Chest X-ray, PA view. Patient: 29 years old, sex F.
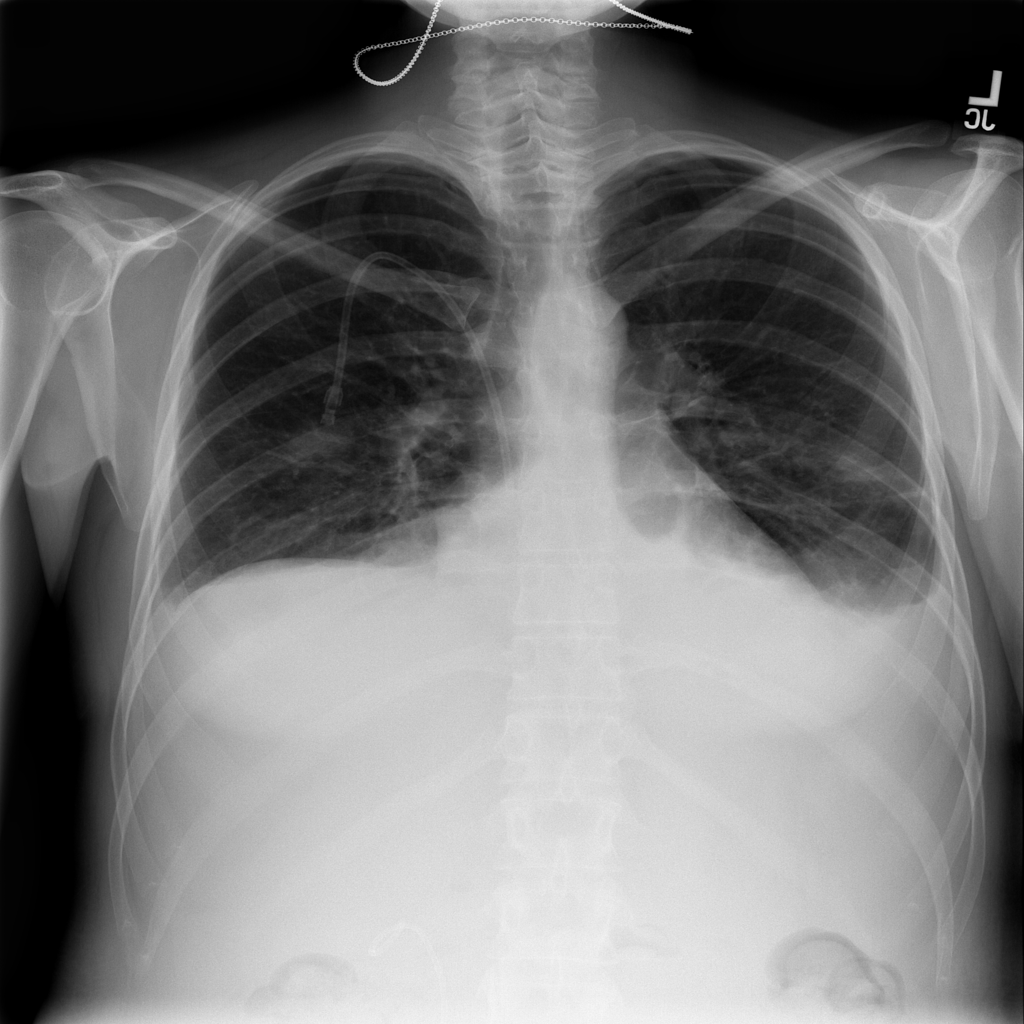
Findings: Effusion, Infiltration